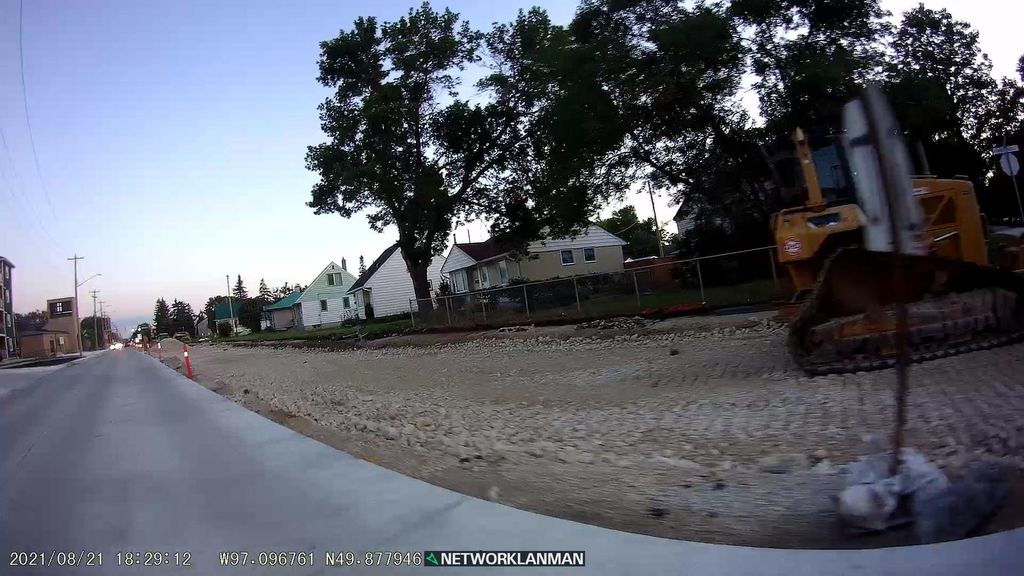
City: winnipeg